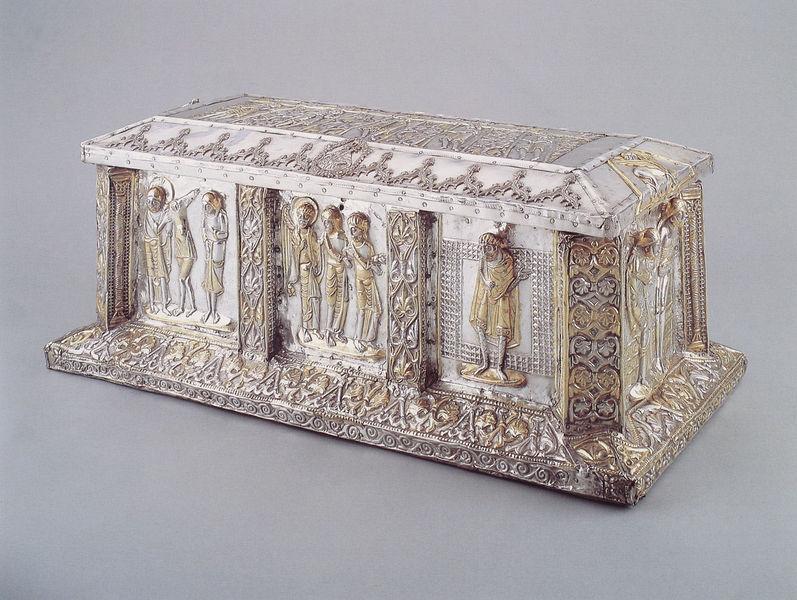
Titel: Reliquiar des Heiligen Isidor von León
Institution: León, Colegiata de San Isidoro
Schlagwörter: menschen, blumen, köpfe, schmuck, muster, ornament, silber, sockel, gold, ranken, relief, figuren, floral, ornamente, verzierung, metall, bronze, truhe, deckel, messing, orient, rechteck, altar, heiligenschein, sarg, jesus, heilige, god, schatulle, bänder, prophet, schrein, kästchen, verzierungen, schatz, ägypten, kassette, arabeske, blei, sarkophag, wert, goldschmiedearbeit, tragaltar, thruhe, verzierun, sarg tod, verzieruung